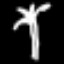
Label: palm tree